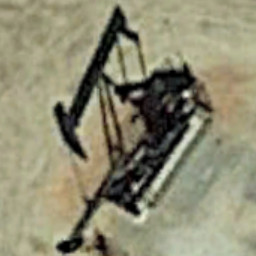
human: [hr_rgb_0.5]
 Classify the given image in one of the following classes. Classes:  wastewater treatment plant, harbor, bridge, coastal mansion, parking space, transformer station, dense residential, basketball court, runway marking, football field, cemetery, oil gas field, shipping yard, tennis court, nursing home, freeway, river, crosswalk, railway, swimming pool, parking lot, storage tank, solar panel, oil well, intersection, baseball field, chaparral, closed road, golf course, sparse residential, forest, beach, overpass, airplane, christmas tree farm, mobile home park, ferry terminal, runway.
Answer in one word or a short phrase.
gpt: oil well